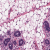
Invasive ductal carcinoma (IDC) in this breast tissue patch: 0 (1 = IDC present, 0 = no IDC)